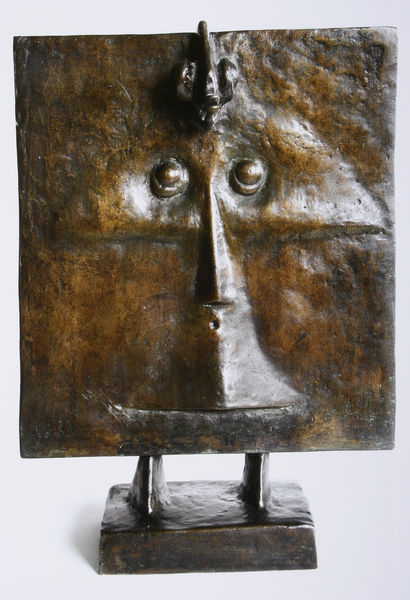
Titel: L'oiseau-tête, Der Vogelkopf
Künstler: Max Ernst
Institution: Privatsammlung
Schlagwörter: kopf, schatten, vogel, braun, grau, haar, licht, mund, nase, schwarz, tier, augen, gesicht, sockel, spiegelung, figur, stehend, kinn, lippe, locke, traurig, affe, skulptur, beine, schnabel, ausdruck, füsse, glanz, gerade, metall, bronze, plastik, platte, podest, nachdenklich, foto, fotografie, eckig, rechteck, stand, stelzen, kunst, gesichtsausdruck, struktur, guss, quadrat, viereck, klee, gewellt, strebe, schimpanse, gorilla, menschenaffe, orang utan, affengesicht, orang uthan, quadtratisch